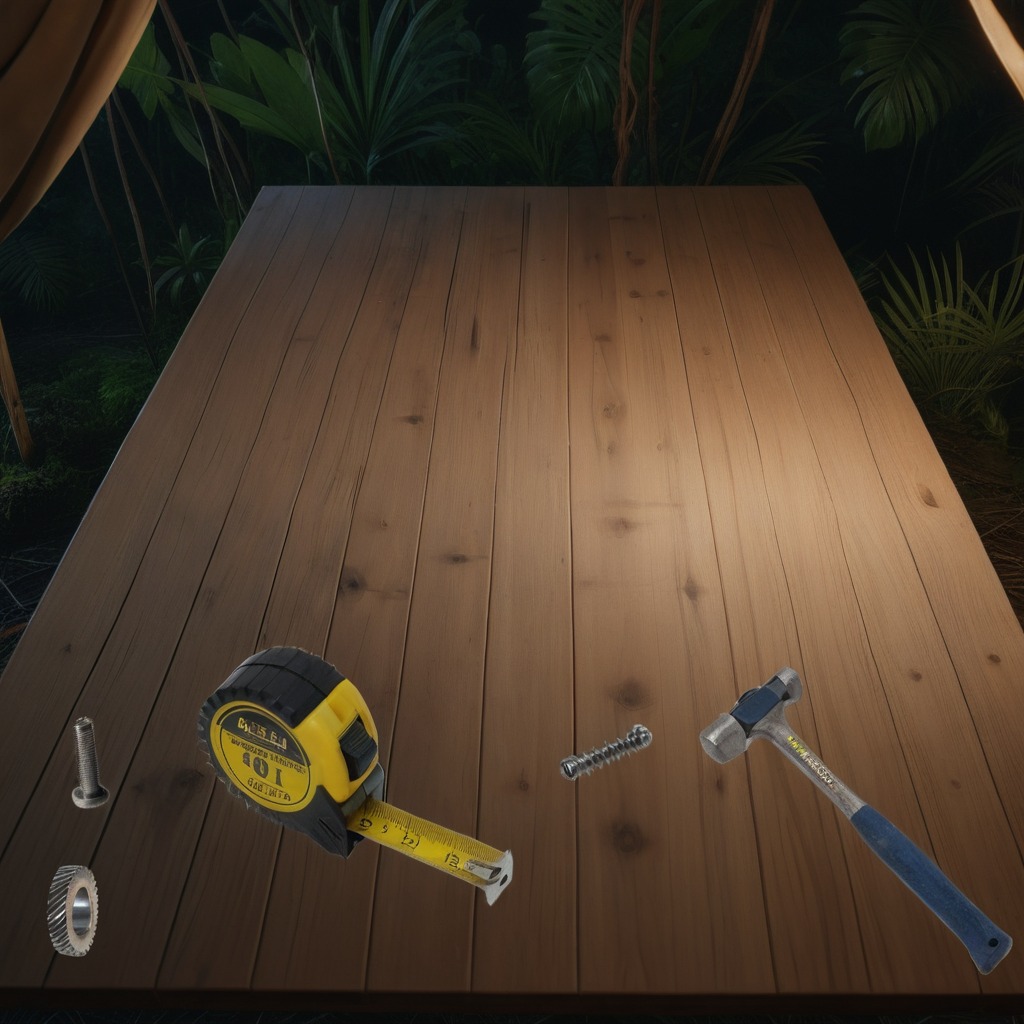
A steel gear with teeth, a measuring tape, a hammer, a metal machine screw, and a coiled metal spring are lying on a wooden table inside a jungle field workshop tent at night.